Question: I am trying to implement Qcompleter in a QlineEdit. When I try to change the maximum size of QAbstractItemView nothing happens, it remains at a default maximum size.
Image depicting the maximum size of QCompleter.

If I put a maximum Height below this size, it works and limits. But if I put a value above it does not work and remains at the default size.
test code of what I'm trying to do:
'''
class MainWindow(QtWidgets.QMainWindow):
def __init__(self):
super().__init__()
self.setFixedSize(800, 500)
p = QtGui.QPalette()
p.setColor(QtGui.QPalette.Window, QtCore.Qt.white)
self.setAutoFillBackground(True)
self.setPalette(p)
frame = FrameAutoComplete()
complete = QtWidgets.QCompleter(['dsadasdsadsa', 'PSDPASDA', 'PDWQEWQEWQE', 'POSTAL ASDSa', 'PODSADsadsa', 'gfgsdfgsdfgsd', 'PSDPASDA', 'PDWQEWQEWQE', 'POSTAL ASDSa', 'PODSADsadsa'])
complete.setPopup(frame)
complete.setCaseSensitivity(QtCore.Qt.CaseInsensitive)
entry = QtWidgets.QLineEdit(self)
entry.setCompleter(complete)
self.init_window()
def init_window(self):
self.show()
class FrameAutoComplete(QtWidgets.QListView):
def __init__(self, parent=None):
super().__init__(parent)
self.setFrameStyle(QtWidgets.QFrame.Box | QtWidgets.QFrame.Plain)
self.setWindowFlags(QtCore.Qt.Popup | QtCore.Qt.FramelessWindowHint | QtCore.Qt.NoDropShadowWindowHint)
self.setHorizontalScrollBarPolicy(QtCore.Qt.ScrollBarAlwaysOff)
#self.setMaximumHeight(400) #NOT WORK
#self.setMaximumHeight(50) #WORK
app = QtWidgets.QApplication(sys.argv)
window = MainWindow()
sys.exit(app.exec_())
'''
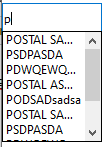
Answer: The height of the popup is calculated taking into account the <URL> points out:
>
### maxVisibleItems : int
By default, this property has a value of 7.
And is also limited by the maximum height allowed by the popup itself, in conclusion it is equivalent to:
'''
height_popup = min(maximumHeightof the popup,
height calculate using maxVisibleItems items of QCompleter)
'''
which is equivalently implemented in <URL>.
So assuming you want to increase the height of the popup to show more items then the solution is to increase the <URL> property:
'''
complete.setMaxVisibleItems(number_of_visibles_items)
'''